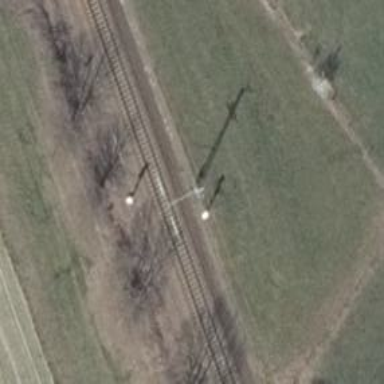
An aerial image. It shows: Isolated track section for railway.